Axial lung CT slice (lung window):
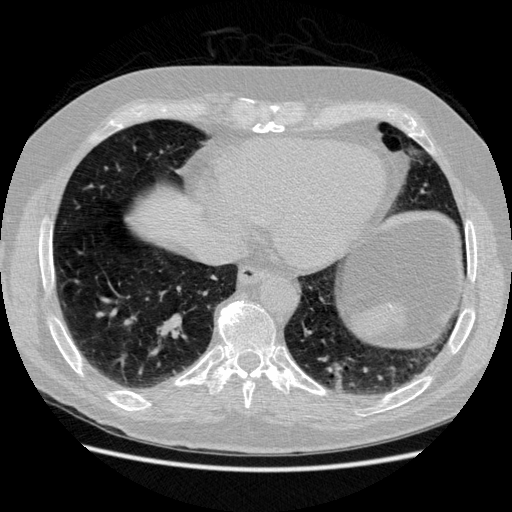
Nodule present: no